Interaction volume radius: 10 \u00c5
Interaction volume height: 10 \u00c5
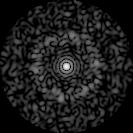
Disorder parameter: 0.8268